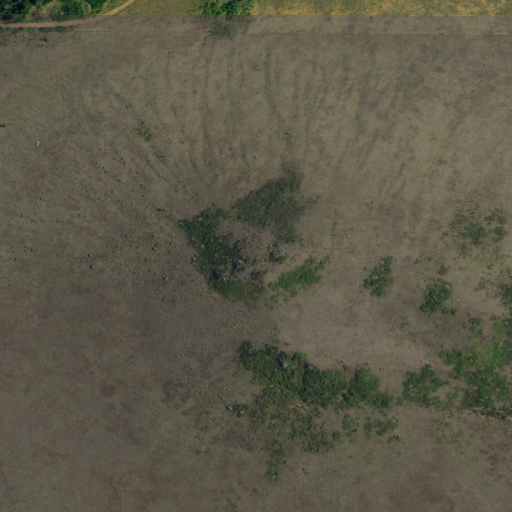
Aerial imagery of mountain in Colorado named Bartlett Mesa containing shrub, grassland, and evergreen forest